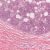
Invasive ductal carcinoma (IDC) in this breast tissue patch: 0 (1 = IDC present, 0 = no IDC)